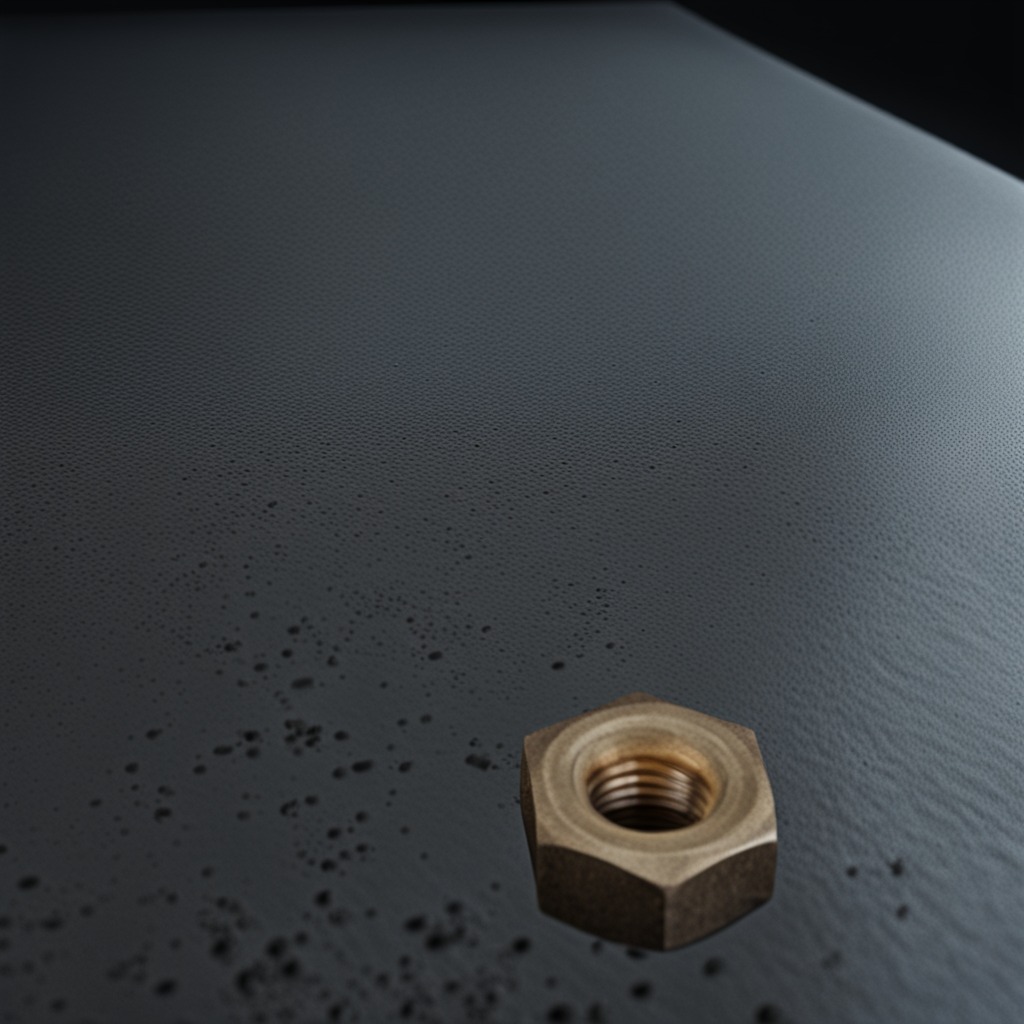
A metal nut is lying on a clean granite table inside a workshop at night.